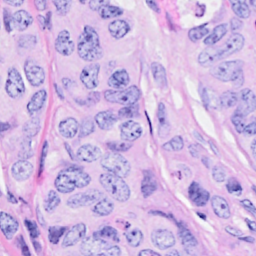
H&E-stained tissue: Breast